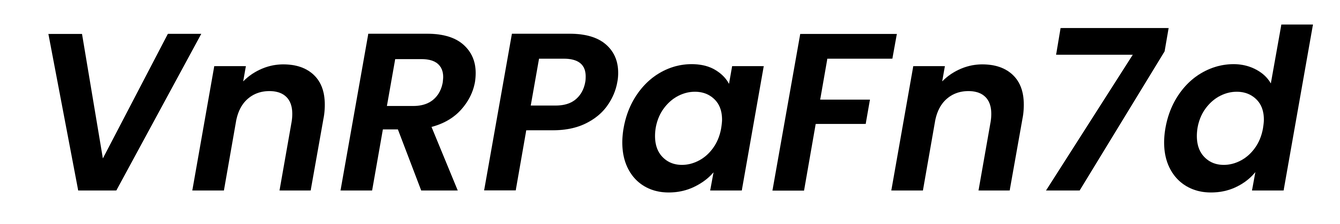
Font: Poppins-SemiBoldItalic